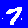
Digit: 7